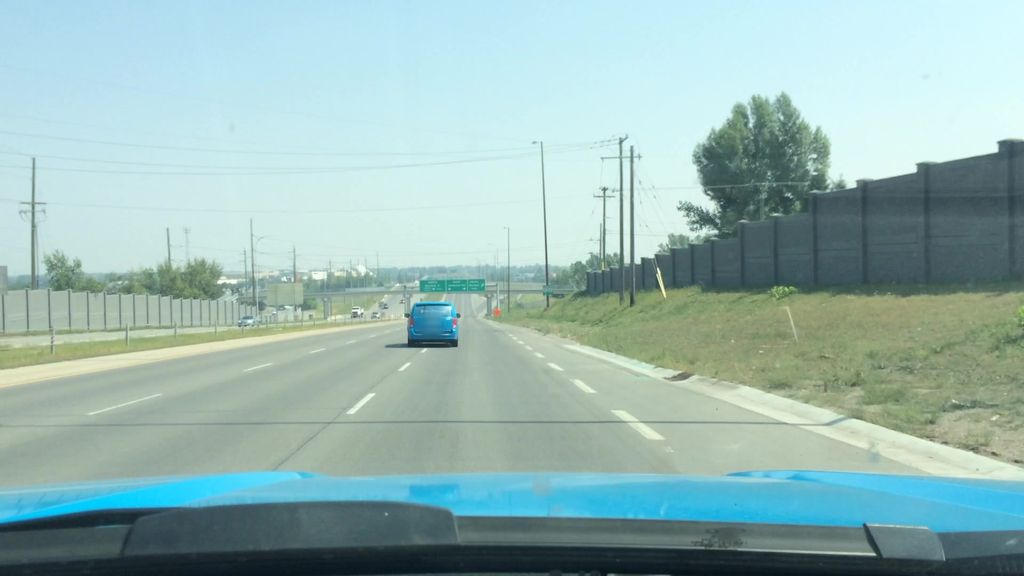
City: calgary